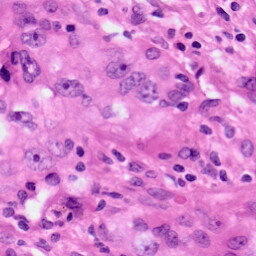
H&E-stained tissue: Lung